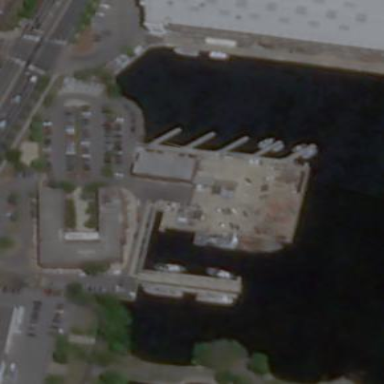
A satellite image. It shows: Military pier.